Question: Still pain with memory debugging.
I have 4 VC's I load by using navigation controller. Every VC has its own PNG images used for several controls.
In Instruments I realized that most of the VM regions are occupied by ImageIO_PNG_Data.
And as I push/pop VC's those VM increases and never decrease (I was supposing that dealloc some VC would also release images).

Of course, the debug is done in the Simulator.
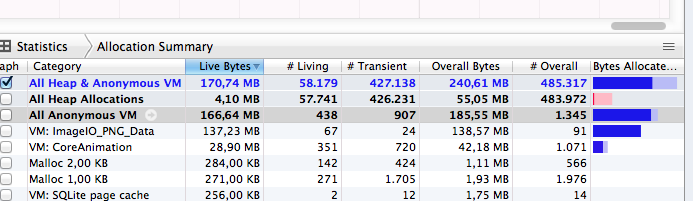
Answer: To expand slightly on rokjarc's comment:
<URL> explicitly caches. The documentation states:
> This method looks in the system caches for an image object with the
specified name and returns that object if it exists. If a matching
image object is not already in the cache, this method loads the image
data from the specified file, caches it, and then returns the
resulting object.
So images loaded previously will remain in the cache unless or until the memory is needed elsewhere. There's no efficiency to be gained from freeing memory up needlessly.
If you want to avoid the caching for whatever reason -- I would argue whatever spurious reason -- you could use <URL>.
PNGs set to image views and other places via the interface builder will be accessed via the cache as far as I'm aware.